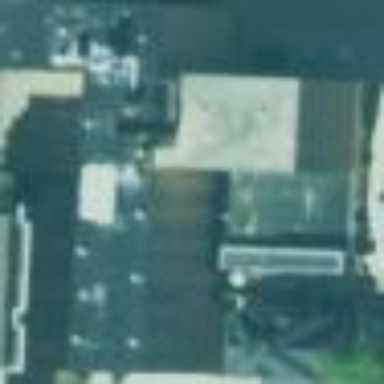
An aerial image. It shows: Flat-roofed university building.